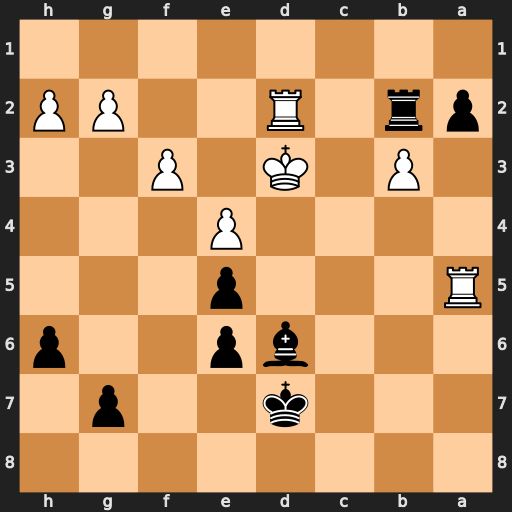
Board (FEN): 8/3k2p1/3bp2p/R3p3/4P3/1P1K1P2/pr1R2PP/8
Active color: b
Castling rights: -
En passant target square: -
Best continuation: Rxd2+ Kxd2 Bb4+ Kc1 Bxa5